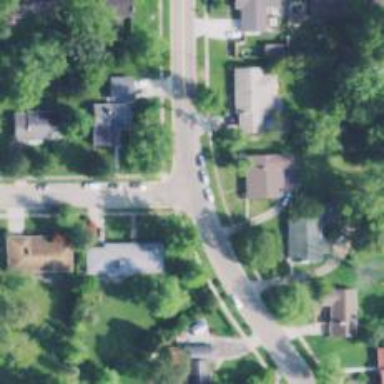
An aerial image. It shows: Residential road with separate sidewalk.